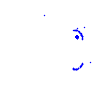
Particle: proton